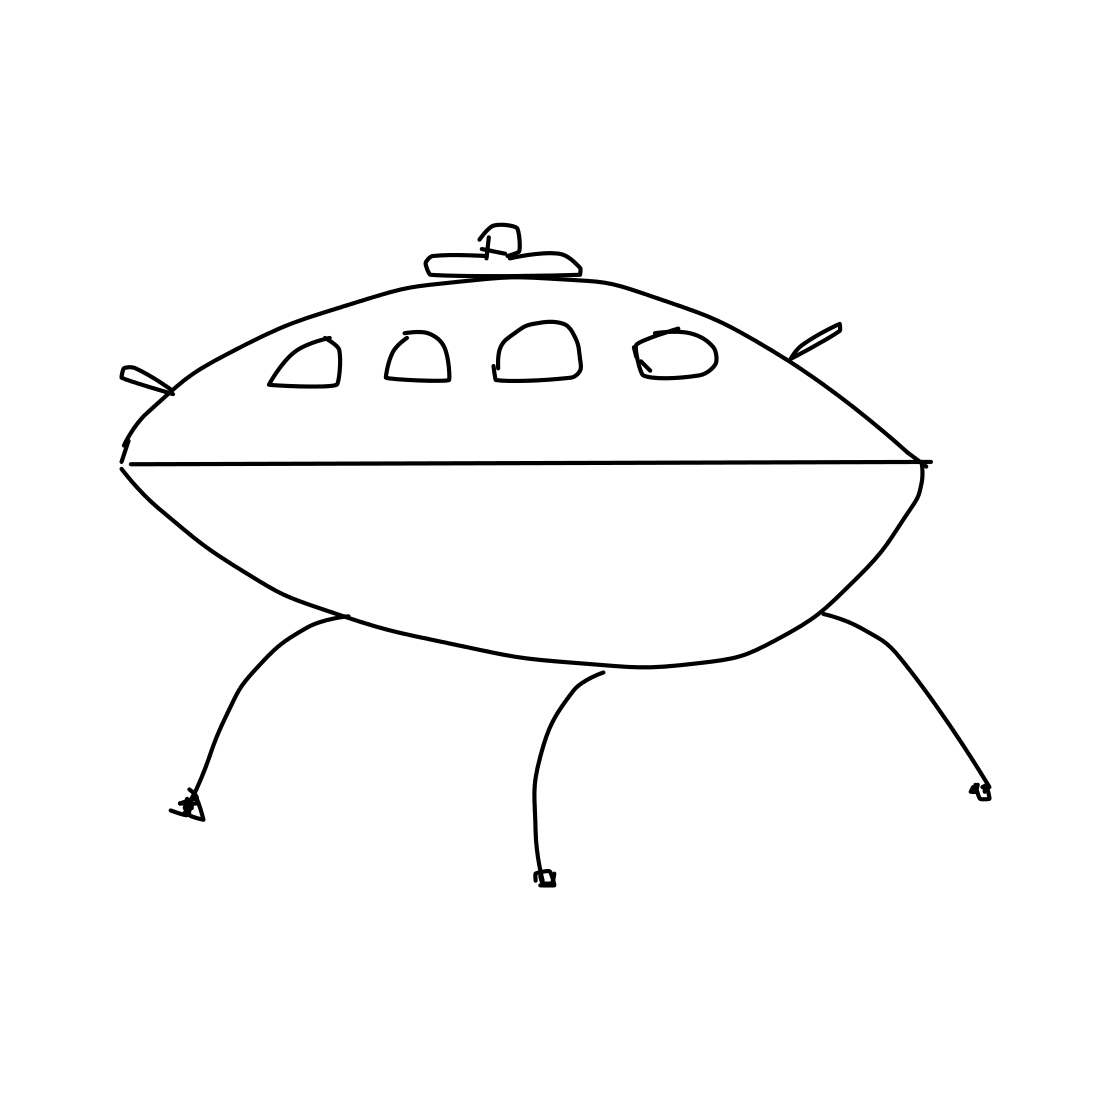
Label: flying saucer